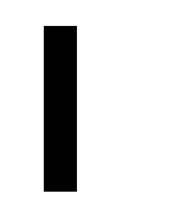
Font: Roboto_Condensed_Bold